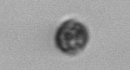
Label: Dinophyceae